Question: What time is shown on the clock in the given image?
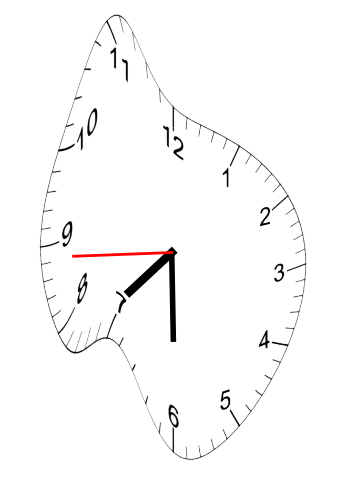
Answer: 07:29:44